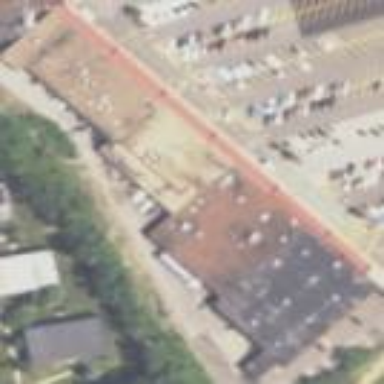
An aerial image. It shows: Retail building.